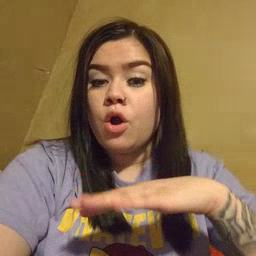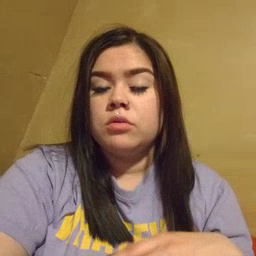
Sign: backyard